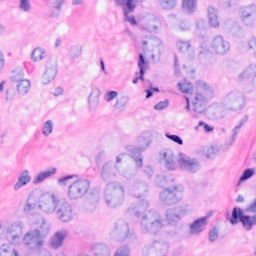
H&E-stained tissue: Breast